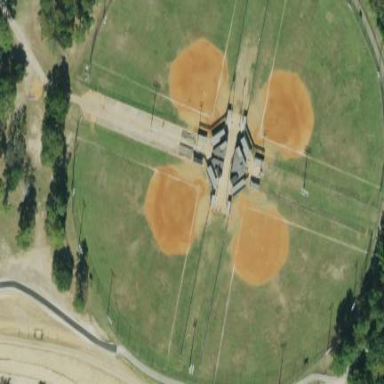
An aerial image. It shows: Baseball pitch for leisure land.